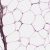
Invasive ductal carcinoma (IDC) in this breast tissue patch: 0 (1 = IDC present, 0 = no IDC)